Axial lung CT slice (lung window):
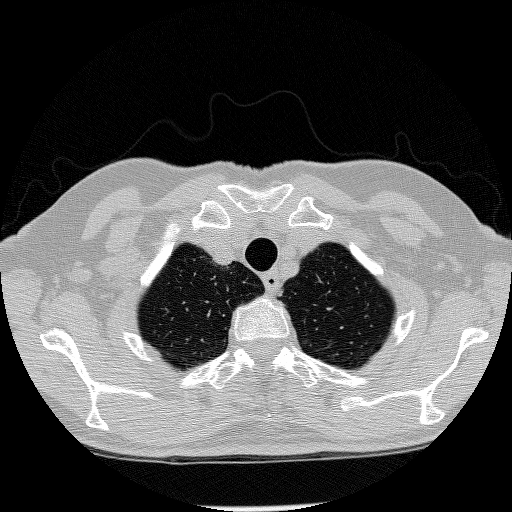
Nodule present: no